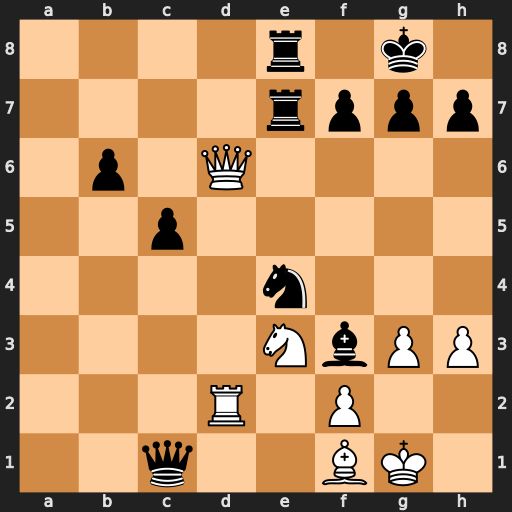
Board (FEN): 4r1k1/4rppp/1p1Q4/2p5/4n3/4NbPP/3R1P2/2q2BK1
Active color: w
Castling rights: -
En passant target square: -
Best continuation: Qxe7 Nf6 Rd8 Bc6 Nd5